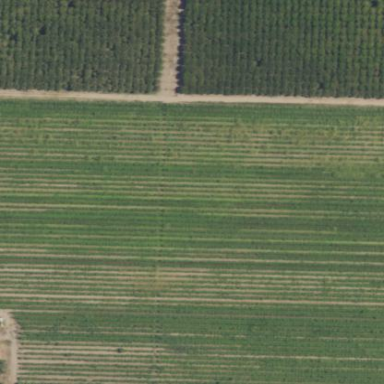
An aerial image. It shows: Vineyard.